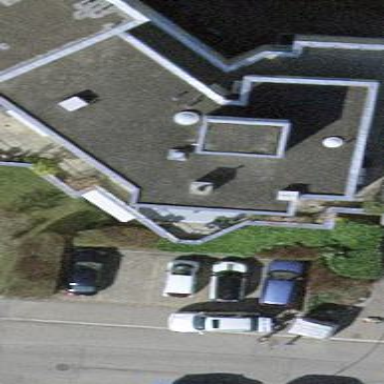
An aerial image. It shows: Flat-roofed building.